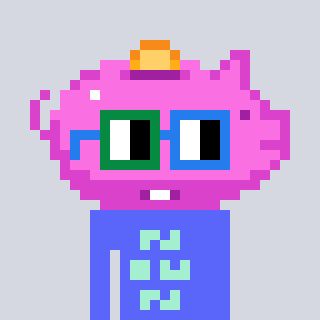
a pixel art character with square green and blue glasses, a piggybank-shaped head and a purple-colored body on a cool background